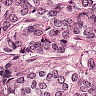
Metastatic tissue present: yes